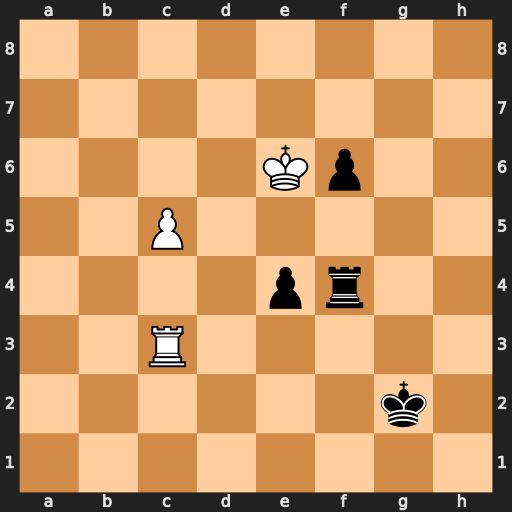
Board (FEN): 8/8/4Kp2/2P5/4pr2/2R5/6k1/8
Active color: w
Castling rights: -
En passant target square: -
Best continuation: c6 e3 Rxe3 Rc4 Kd5